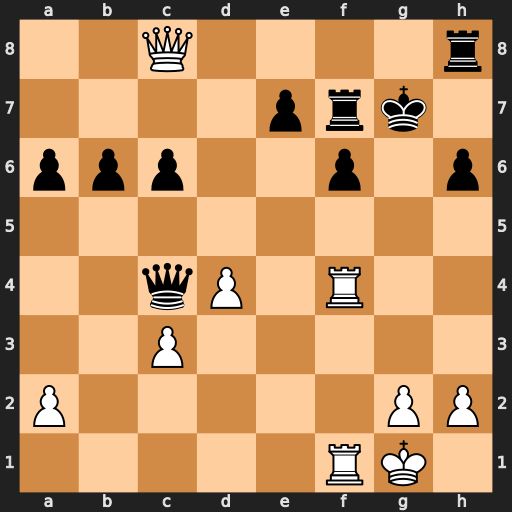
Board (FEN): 2Q4r/4prk1/ppp2p1p/8/2qP1R2/2P5/P5PP/5RK1
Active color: w
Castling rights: -
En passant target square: -
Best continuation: Rg4+ Kh7 Qf5#